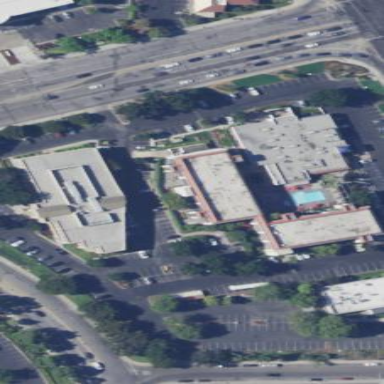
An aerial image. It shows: Hotel building.